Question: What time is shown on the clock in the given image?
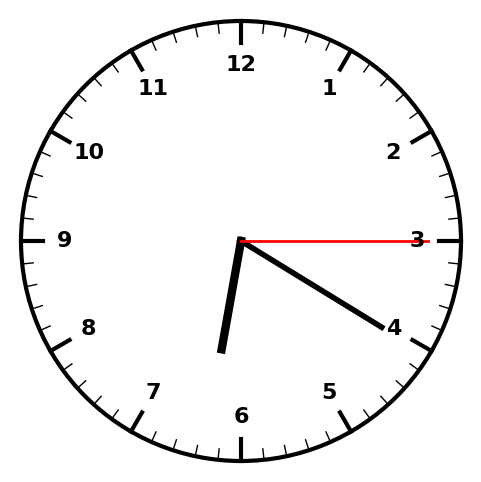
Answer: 06:20:15